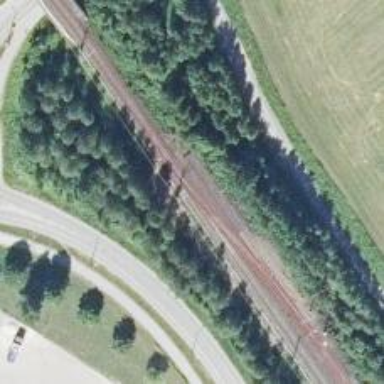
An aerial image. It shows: Railway with continuous electrified contact line.